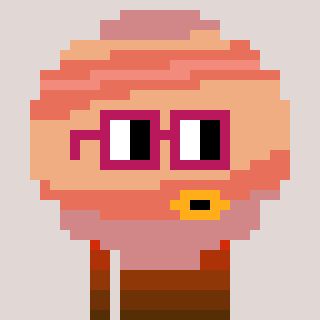
a pixel art character with square dark red glasses, a jupiter-shaped head and a hotbrown-colored body on a warm background